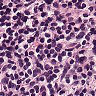
Metastatic tissue present: no